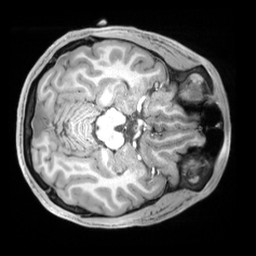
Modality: T1w
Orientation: axial
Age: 23
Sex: male
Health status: ill
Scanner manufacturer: siemens
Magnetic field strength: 3 T
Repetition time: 2.2 s
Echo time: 0.00218 s